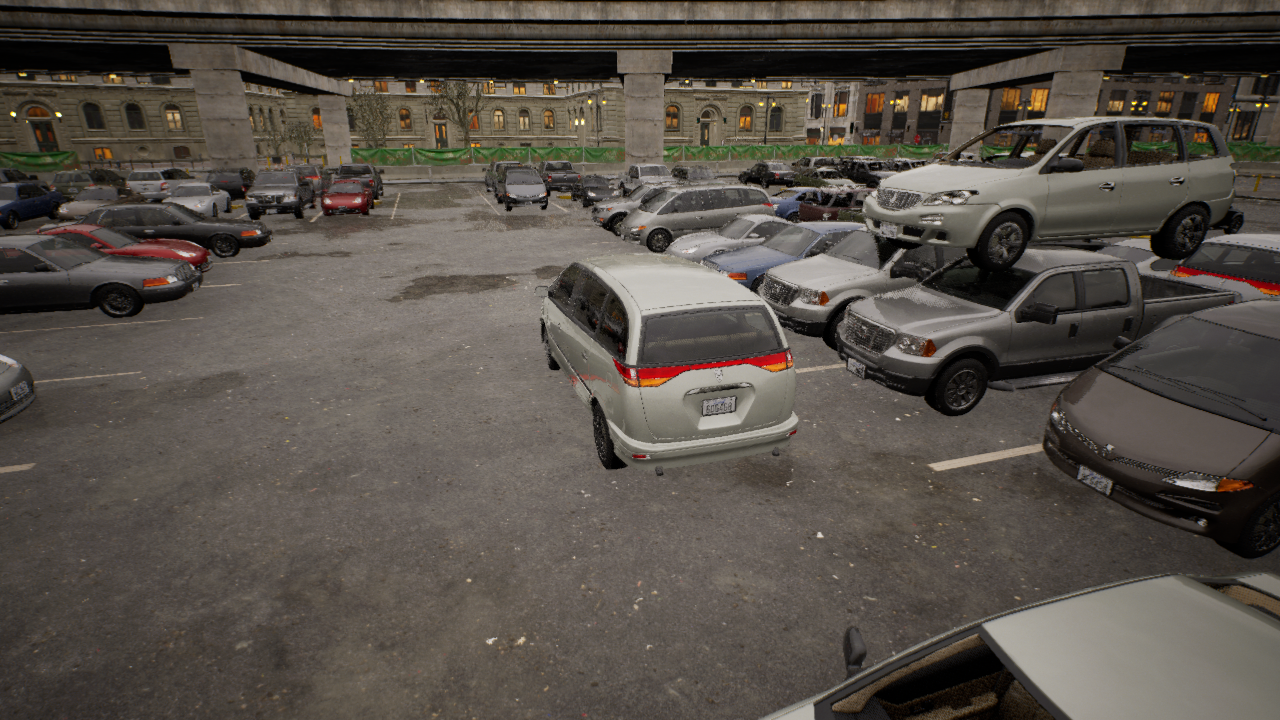
Venue: arterial
Lighting: golden hour
Vehicle rig: minivan